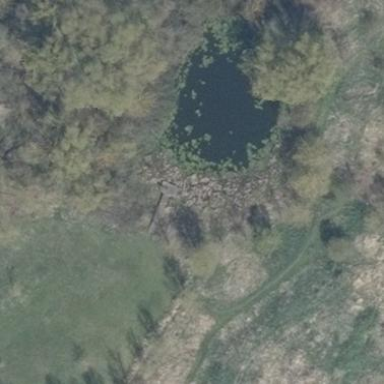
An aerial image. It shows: Pond with natural water.